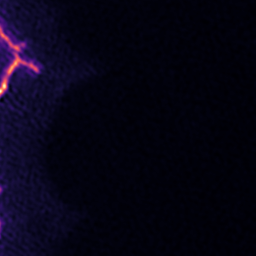
Label: Super-resolution ER image